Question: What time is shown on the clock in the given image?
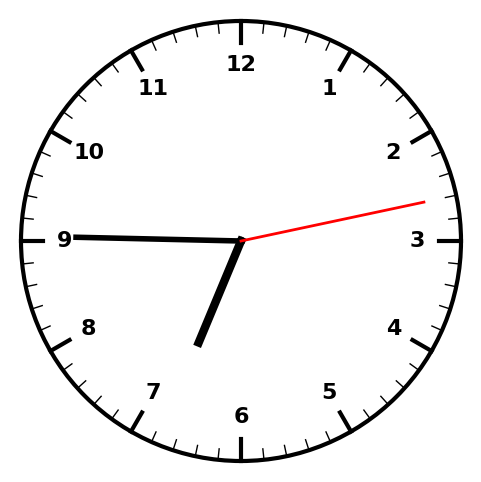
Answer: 06:45:13